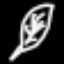
Label: leaf